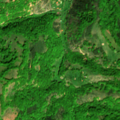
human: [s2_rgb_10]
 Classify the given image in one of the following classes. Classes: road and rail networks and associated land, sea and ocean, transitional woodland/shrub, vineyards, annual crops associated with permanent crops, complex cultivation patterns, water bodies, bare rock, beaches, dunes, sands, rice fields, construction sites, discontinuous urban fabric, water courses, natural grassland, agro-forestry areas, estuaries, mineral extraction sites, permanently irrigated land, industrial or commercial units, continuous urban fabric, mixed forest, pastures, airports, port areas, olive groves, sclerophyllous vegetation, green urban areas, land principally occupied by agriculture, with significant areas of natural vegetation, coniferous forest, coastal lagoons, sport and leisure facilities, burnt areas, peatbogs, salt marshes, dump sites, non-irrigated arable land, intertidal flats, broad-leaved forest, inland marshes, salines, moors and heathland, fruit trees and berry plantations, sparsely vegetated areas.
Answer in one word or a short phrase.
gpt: land principally occupied by agriculture, with significant areas of natural vegetation, broad-leaved forest, coniferous forest, transitional woodland/shrub